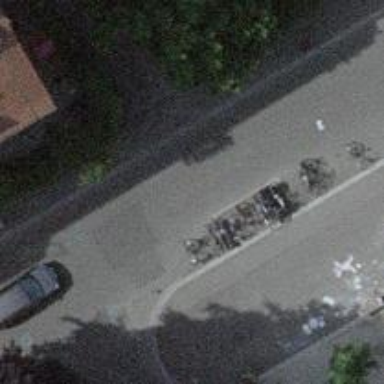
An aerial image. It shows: Bicycle parking area with wide stands.